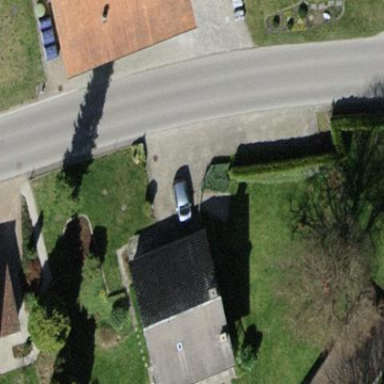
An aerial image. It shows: Detached building with gabled roof.